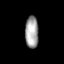
Tissue: skin
Cell type: Fibroblasts
Senescence score: 0.7573
Nuclear area (px): 418
Mean DAPI intensity: 161.081